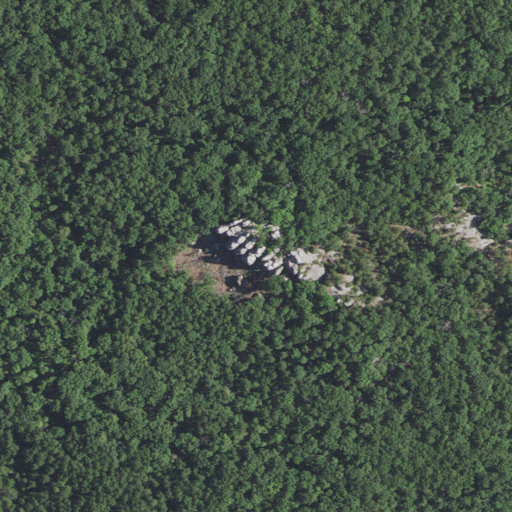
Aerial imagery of mountain in Missouri named Chimney Rock containing deciduous forest, mixed forest, and evergreen forest